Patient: sex M, age 57
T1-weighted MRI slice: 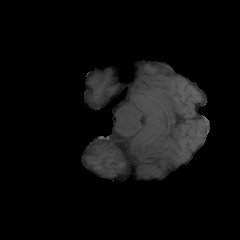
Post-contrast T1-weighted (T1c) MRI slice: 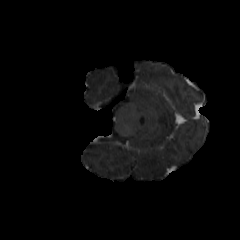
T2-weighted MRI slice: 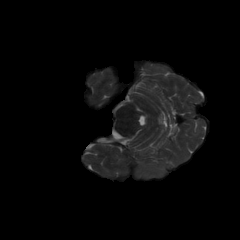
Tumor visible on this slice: yes
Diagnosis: Glioblastoma, IDH-wildtype
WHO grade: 4